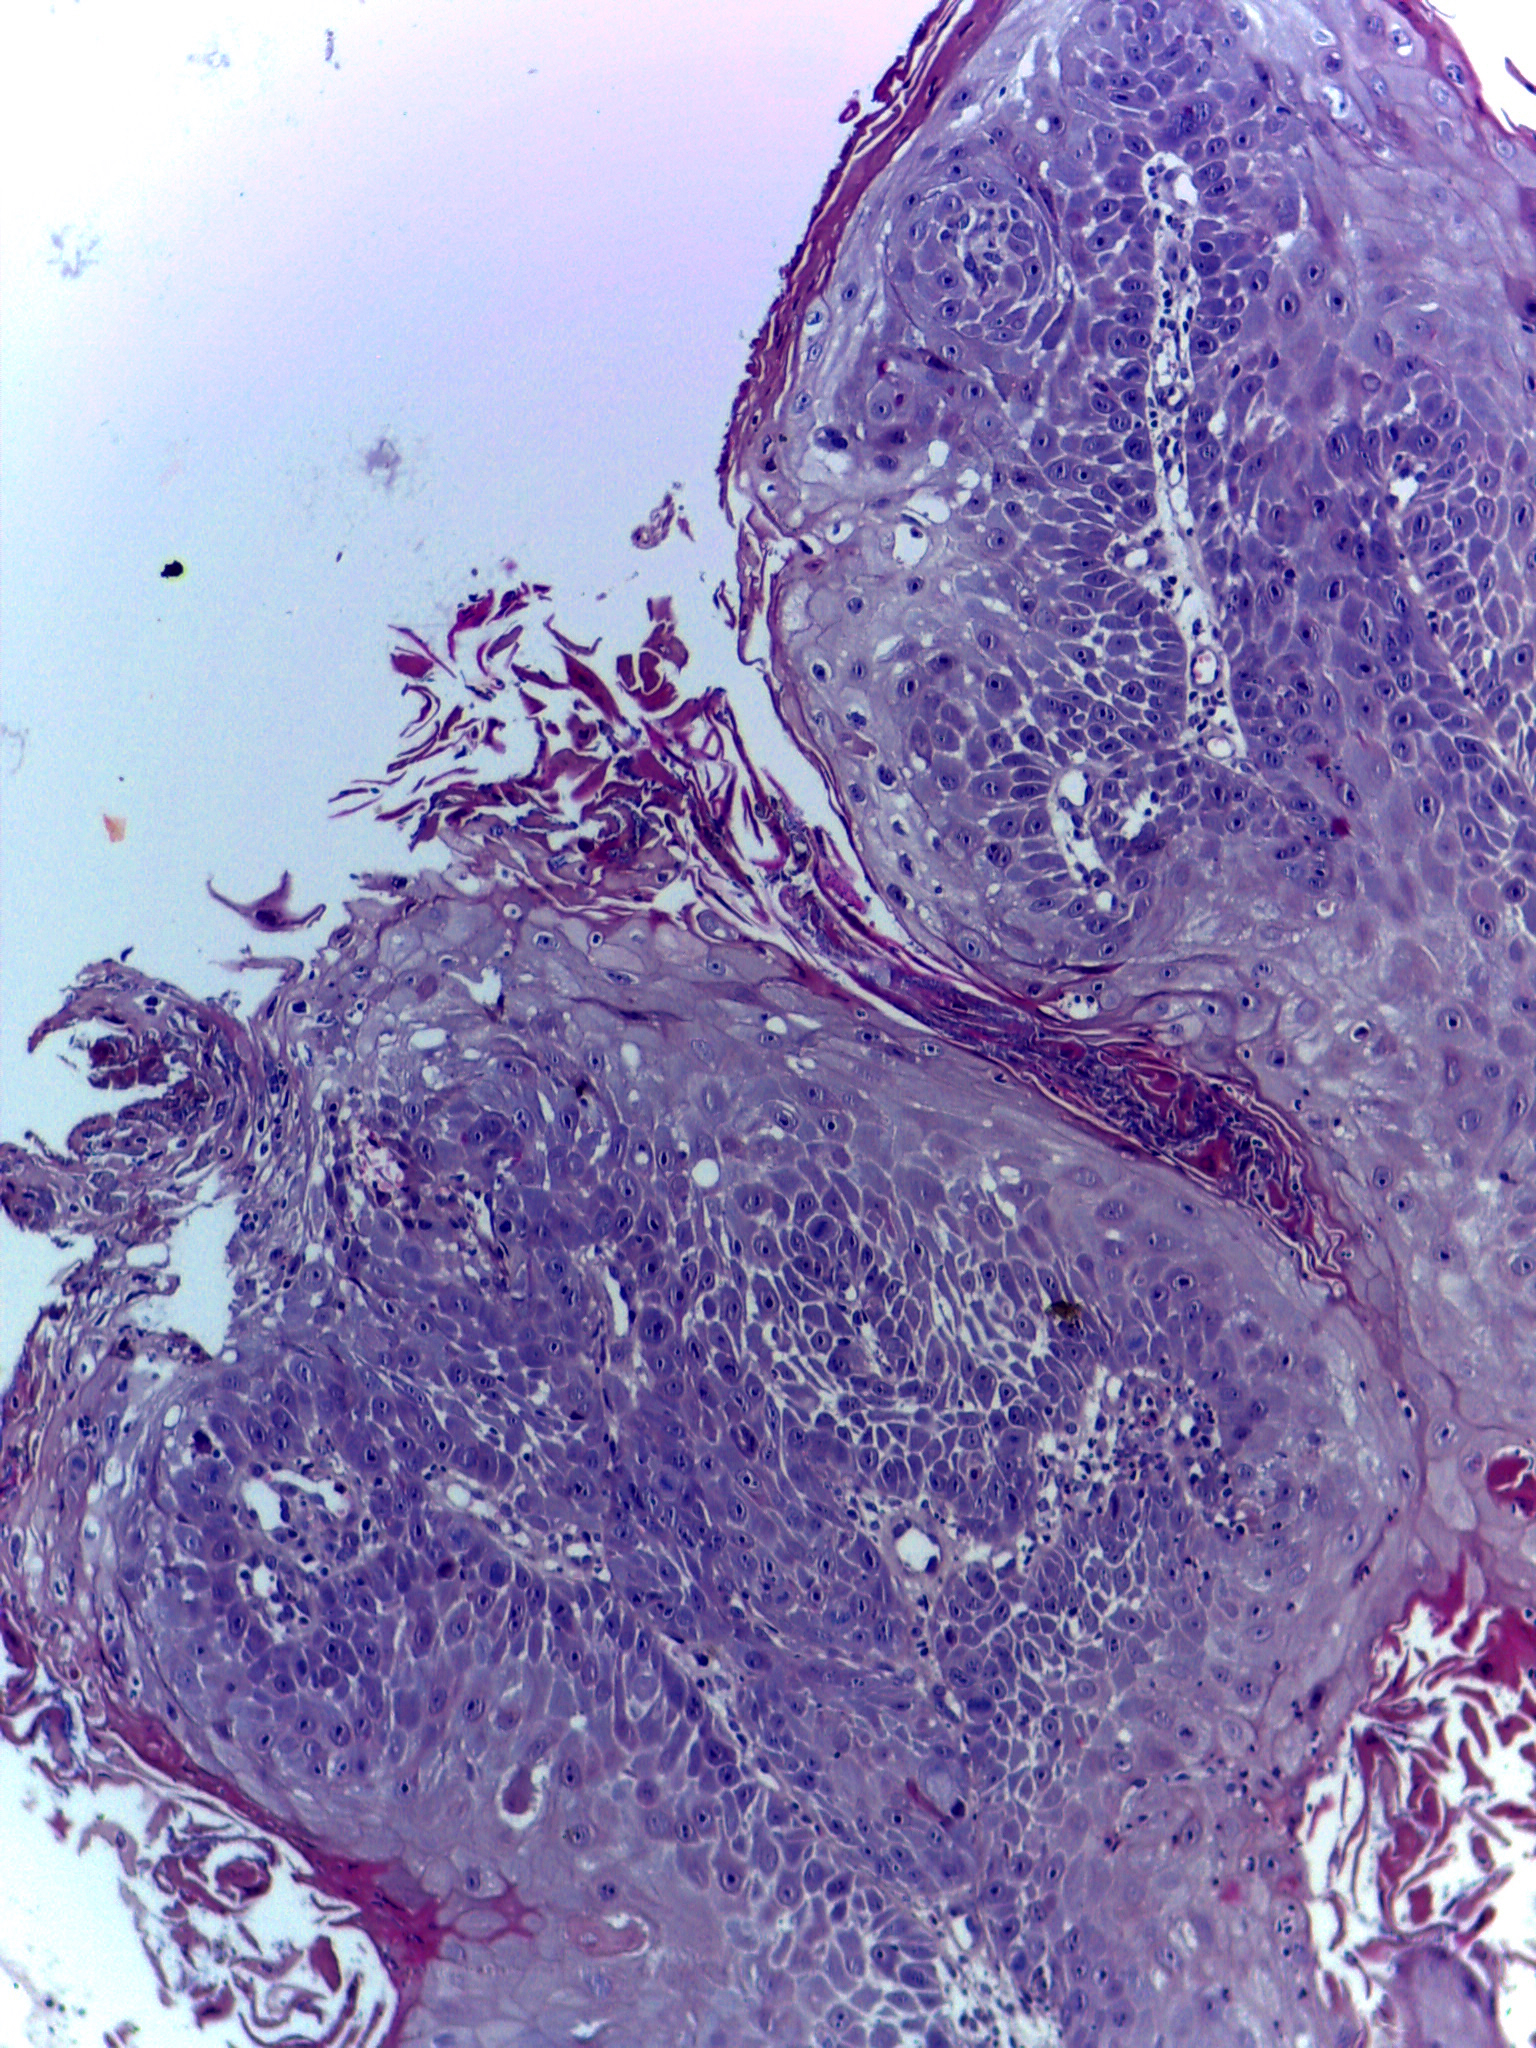
Diagnosis: OSCC